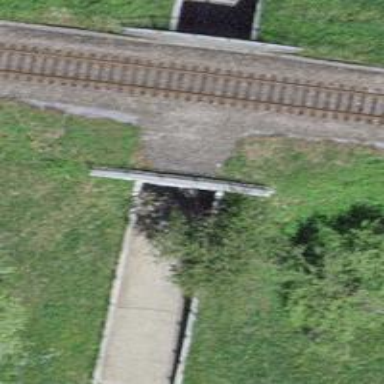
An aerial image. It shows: Asphalt track tunnel with grade1 tracktype.